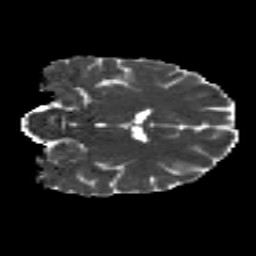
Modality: MD
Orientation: coronal
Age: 23
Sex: female
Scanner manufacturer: siemens
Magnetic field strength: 3 T
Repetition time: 8.8 s
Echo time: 0.085 s